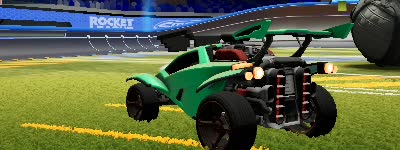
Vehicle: octane